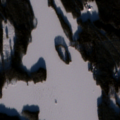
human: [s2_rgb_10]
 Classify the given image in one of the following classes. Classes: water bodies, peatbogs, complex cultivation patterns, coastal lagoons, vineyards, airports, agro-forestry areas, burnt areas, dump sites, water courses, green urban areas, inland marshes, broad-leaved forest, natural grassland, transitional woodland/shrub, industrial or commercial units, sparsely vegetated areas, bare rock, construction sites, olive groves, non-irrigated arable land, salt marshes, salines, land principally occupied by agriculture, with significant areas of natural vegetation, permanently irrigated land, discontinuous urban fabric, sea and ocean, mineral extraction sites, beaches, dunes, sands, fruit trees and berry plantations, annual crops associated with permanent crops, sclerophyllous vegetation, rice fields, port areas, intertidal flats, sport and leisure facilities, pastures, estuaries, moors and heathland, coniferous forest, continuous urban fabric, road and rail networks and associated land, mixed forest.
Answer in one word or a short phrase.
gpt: coniferous forest, water bodies